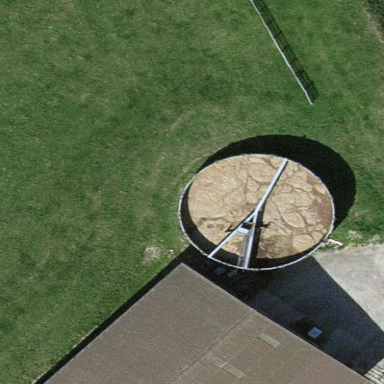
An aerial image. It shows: Building with storage tank.